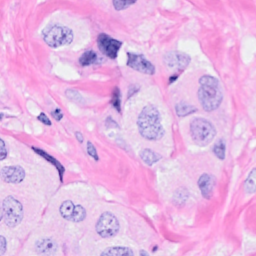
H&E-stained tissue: Breast